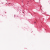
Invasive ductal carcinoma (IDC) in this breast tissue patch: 0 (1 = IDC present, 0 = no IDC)